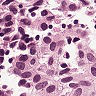
Metastatic tissue present: yes